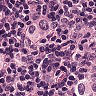
Metastatic tissue present: yes